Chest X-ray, AP view. Patient: 73 years old, sex F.
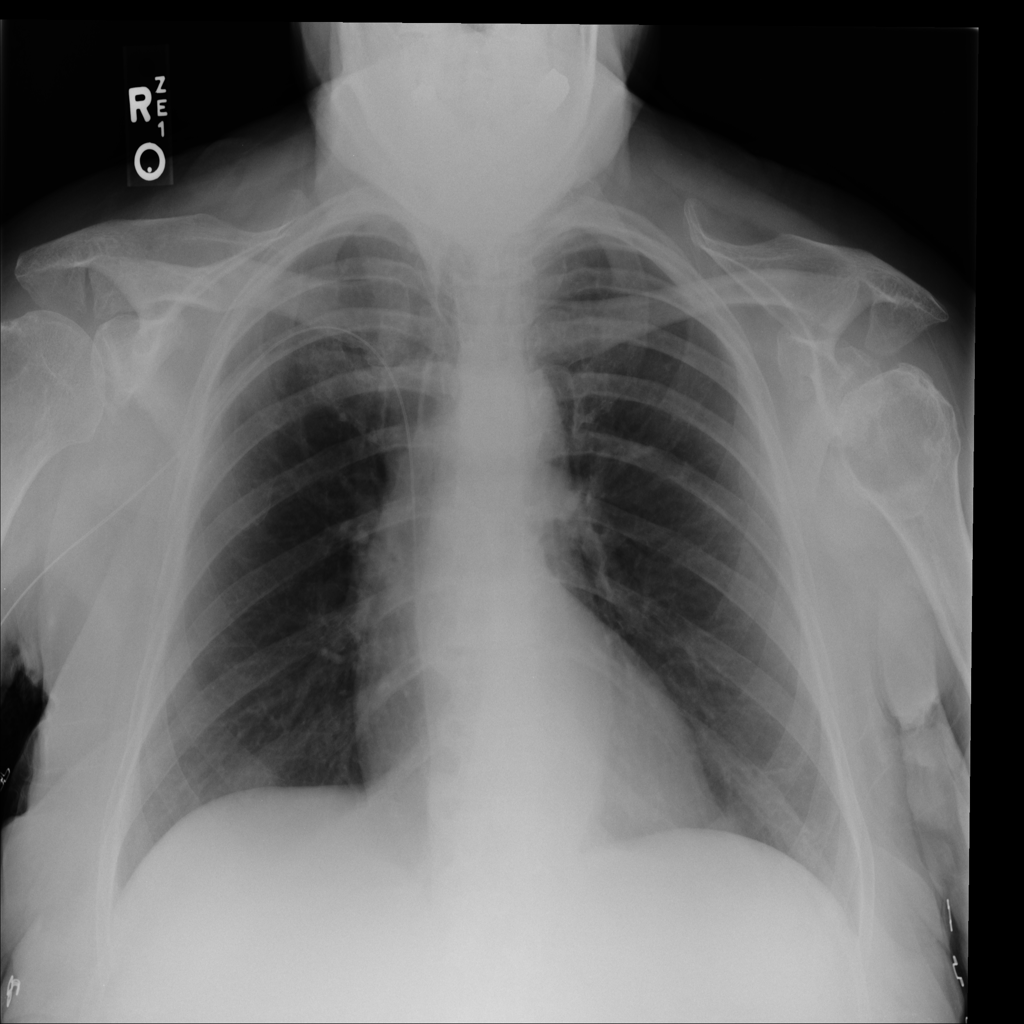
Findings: No Finding